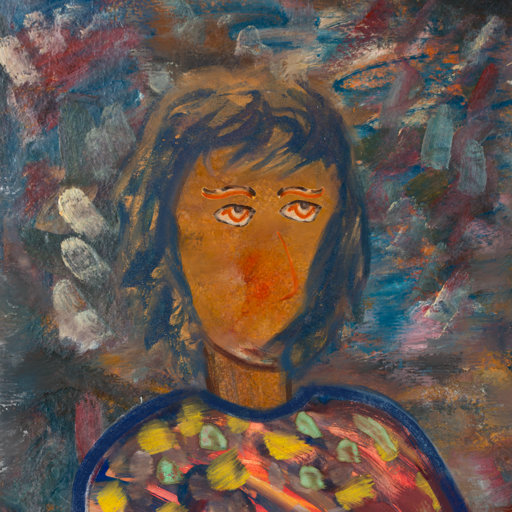
Background: Boggyland, Head And Neck Side: Pipe, Face Side: Experience, Bust: Mother_And_Son_Mother, Hair Side: In_The_Sun, Head Accessory: Blank, Second Necklace: Blank, Necklace: Blank, Baby: Blank